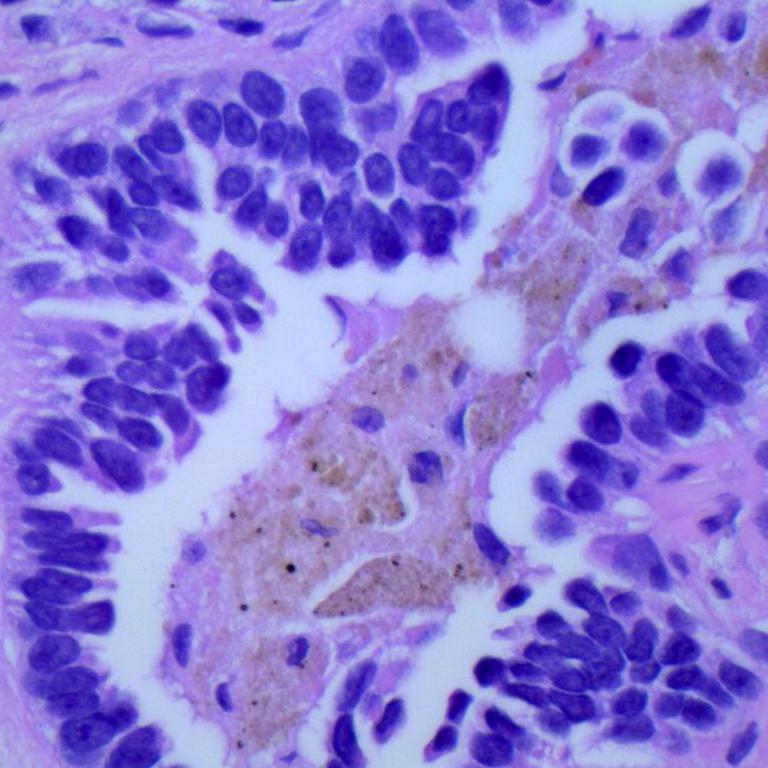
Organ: lung
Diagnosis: adenocarcinomas